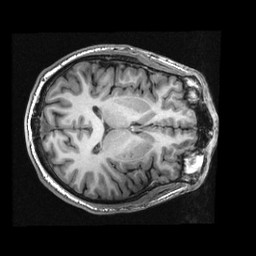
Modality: T1w
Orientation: axial
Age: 23
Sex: male